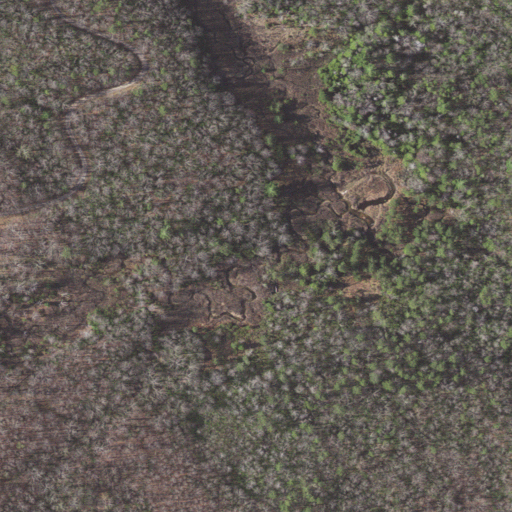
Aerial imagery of plain(s) in Virginia named Potts Cove containing mixed forest, deciduous forest, evergreen forest, open development, woody wetlands, and low intensity development